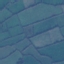
Land use / land cover class: Pasture